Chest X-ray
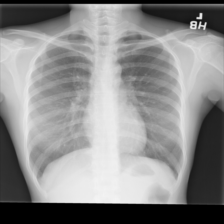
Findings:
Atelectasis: negative
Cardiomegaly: negative
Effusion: negative
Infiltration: negative
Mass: negative
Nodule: negative
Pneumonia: negative
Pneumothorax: negative
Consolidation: negative
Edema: negative
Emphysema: negative
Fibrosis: negative
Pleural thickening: negative
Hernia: negative